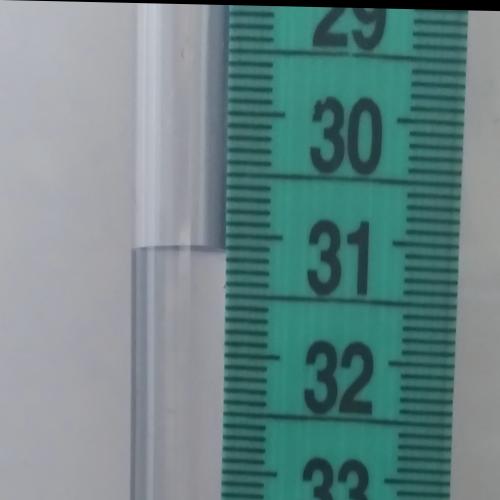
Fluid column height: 31.1 cm